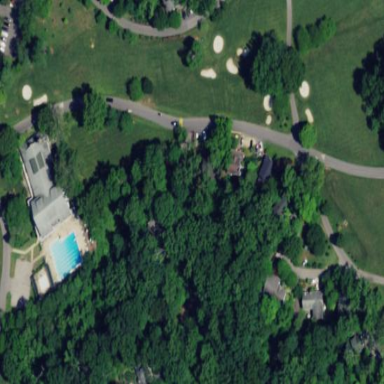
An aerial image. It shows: Golf course surrounded by greenery.